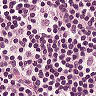
Metastatic tissue present: no